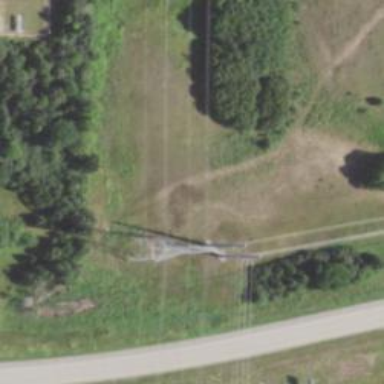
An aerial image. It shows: Power tower.